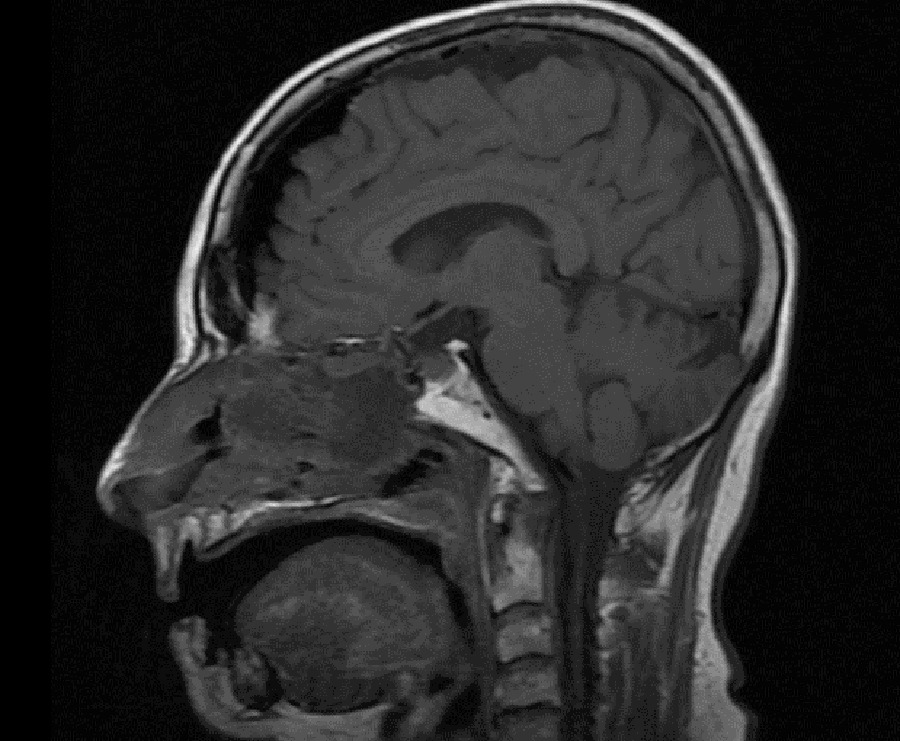
Label: pituitary